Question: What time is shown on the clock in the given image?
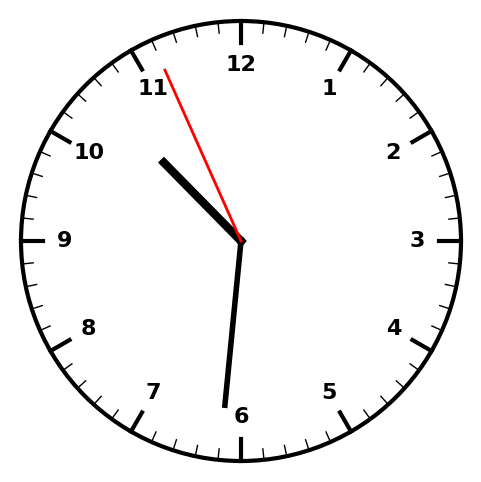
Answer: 10:30:56